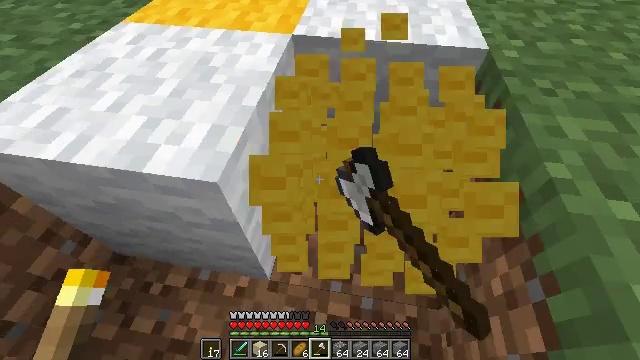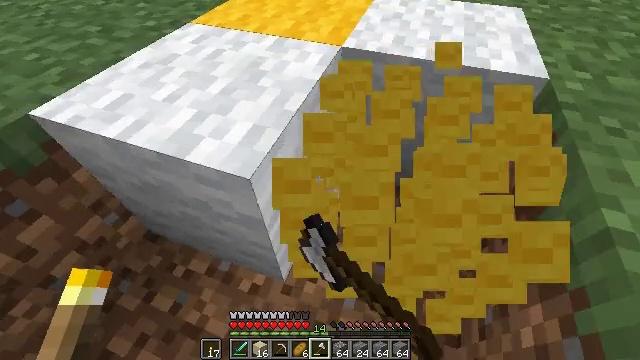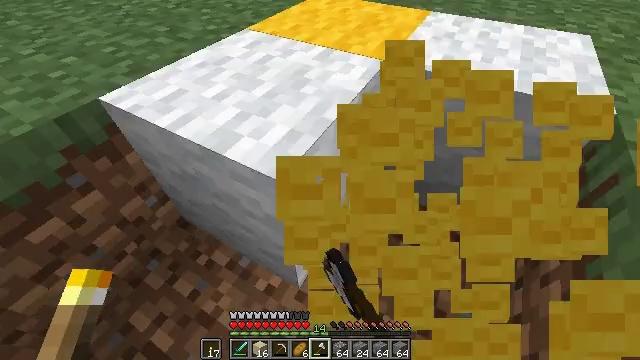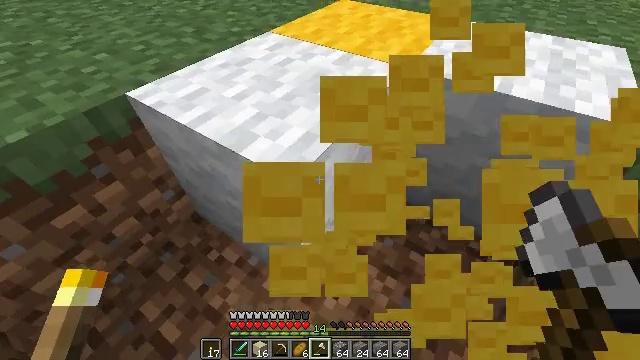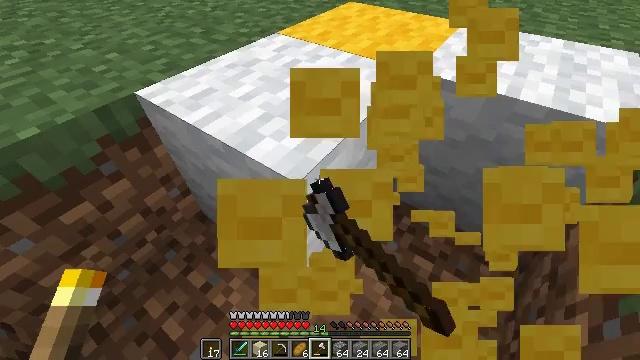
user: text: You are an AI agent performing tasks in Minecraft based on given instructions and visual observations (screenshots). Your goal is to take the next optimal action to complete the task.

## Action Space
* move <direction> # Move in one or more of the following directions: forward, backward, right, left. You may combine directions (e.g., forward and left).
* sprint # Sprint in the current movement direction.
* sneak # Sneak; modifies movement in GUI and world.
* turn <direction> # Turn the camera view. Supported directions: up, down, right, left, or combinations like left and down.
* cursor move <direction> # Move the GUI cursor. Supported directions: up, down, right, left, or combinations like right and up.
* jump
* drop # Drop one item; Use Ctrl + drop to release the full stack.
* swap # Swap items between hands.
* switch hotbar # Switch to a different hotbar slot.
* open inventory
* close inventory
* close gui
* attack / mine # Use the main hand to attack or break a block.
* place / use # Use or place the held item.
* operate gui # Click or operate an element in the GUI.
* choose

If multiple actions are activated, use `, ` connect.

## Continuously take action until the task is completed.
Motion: motion action
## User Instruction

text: Gather yellow wool from a structure.
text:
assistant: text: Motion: turn left and up, attack / mine
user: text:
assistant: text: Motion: turn left and up, attack / mine
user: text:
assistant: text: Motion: turn left, attack / mine
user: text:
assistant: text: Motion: turn left, attack / mine
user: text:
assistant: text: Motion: attack / mine